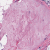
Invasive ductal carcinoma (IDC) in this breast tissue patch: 1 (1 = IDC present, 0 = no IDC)